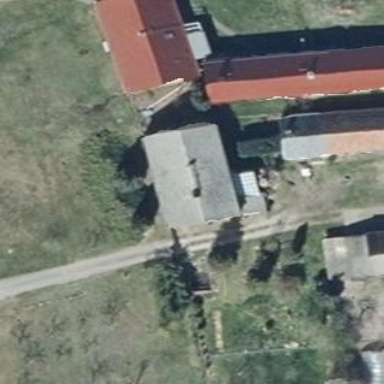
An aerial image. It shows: Grey house with flat roof.